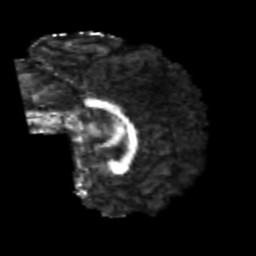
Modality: FA
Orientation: sagittal
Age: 21
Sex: male
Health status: healthy
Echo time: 0.074 s